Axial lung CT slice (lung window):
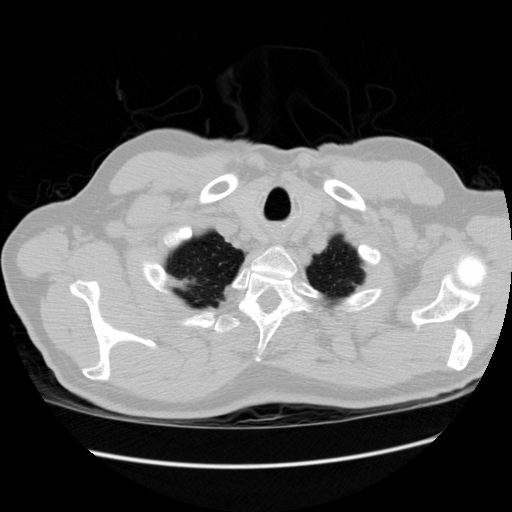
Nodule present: no